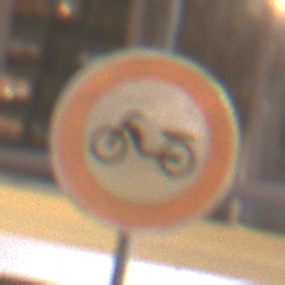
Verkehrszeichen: VerbotMofas
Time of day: NotSpecified
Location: Indoor (Urban)
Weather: NotSpecified
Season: NotSpecified
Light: Artificial